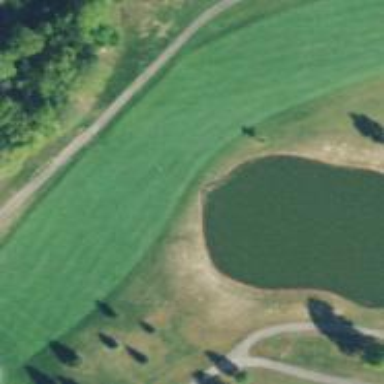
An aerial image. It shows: Water hazard on golf course. The hazard is natural water feature.